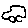
Label: car